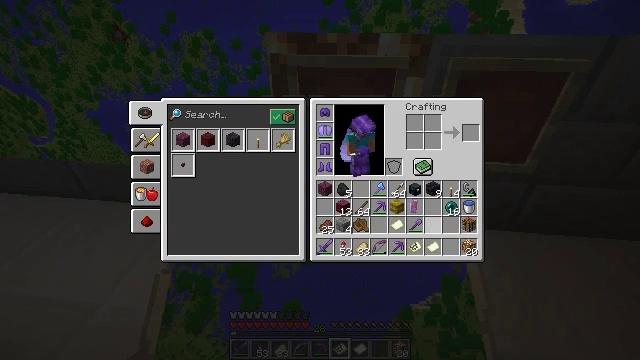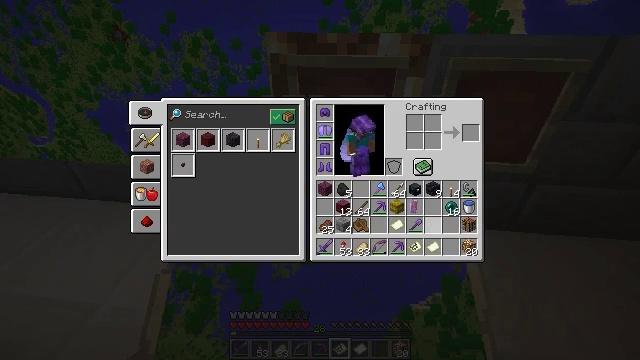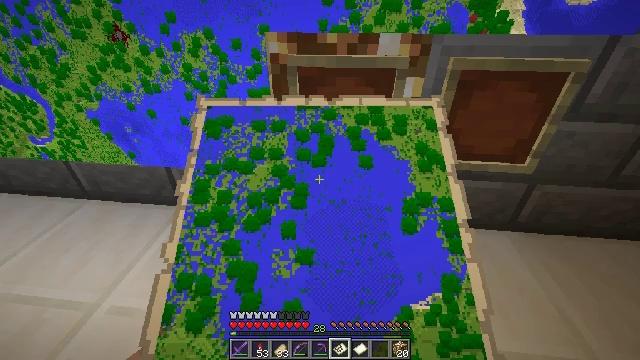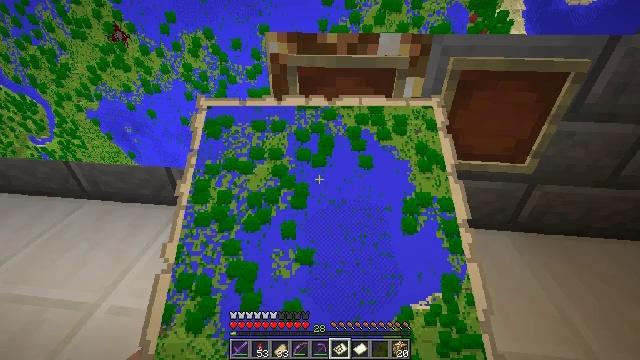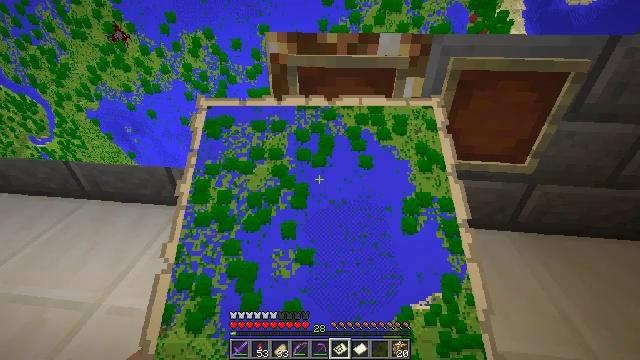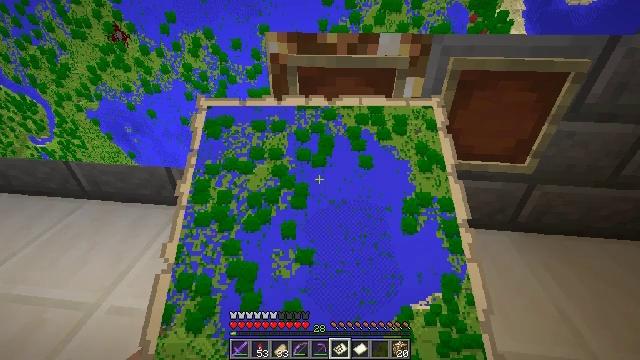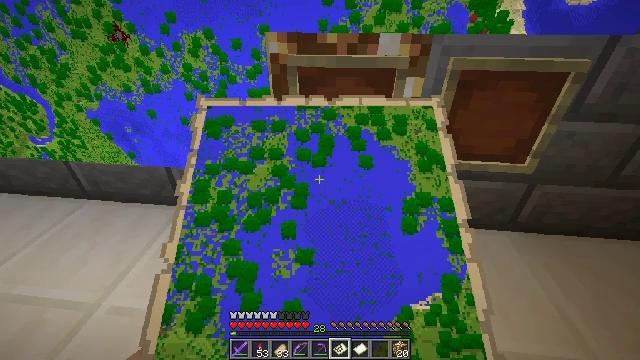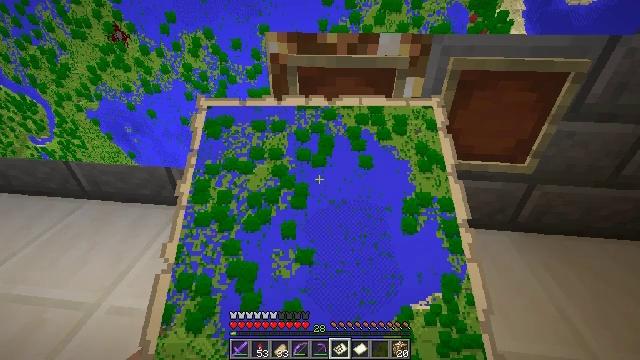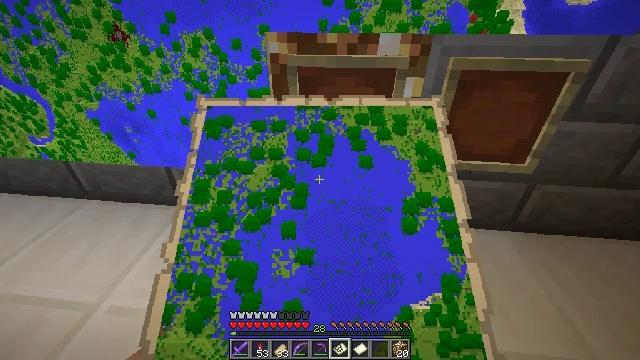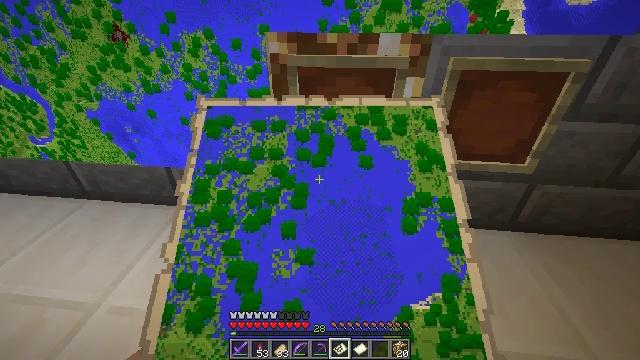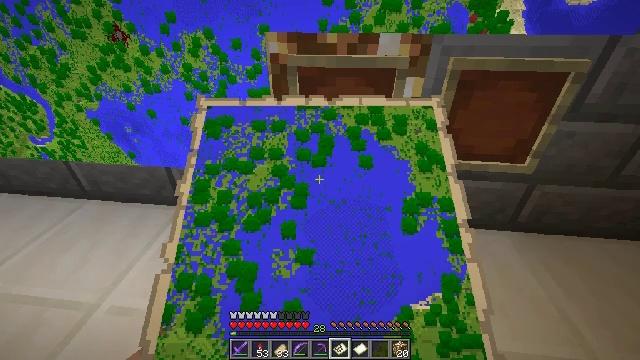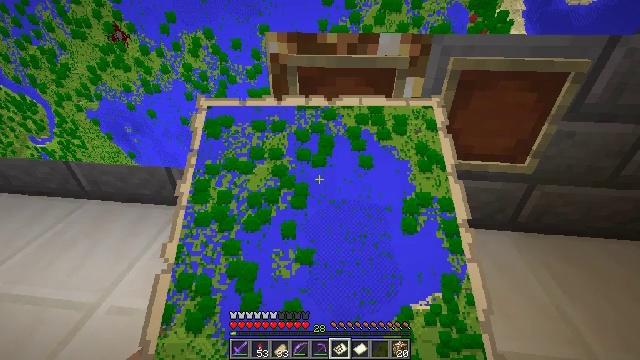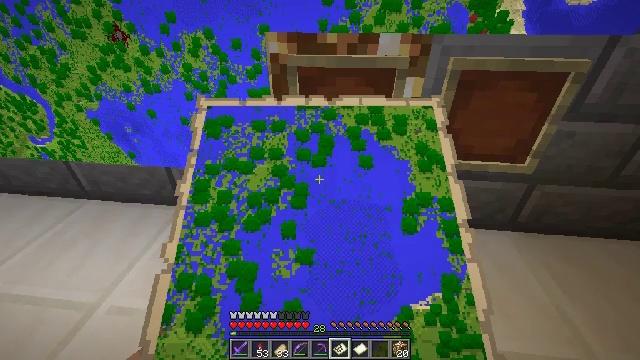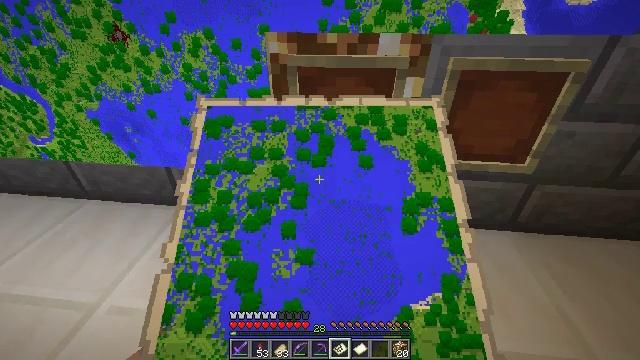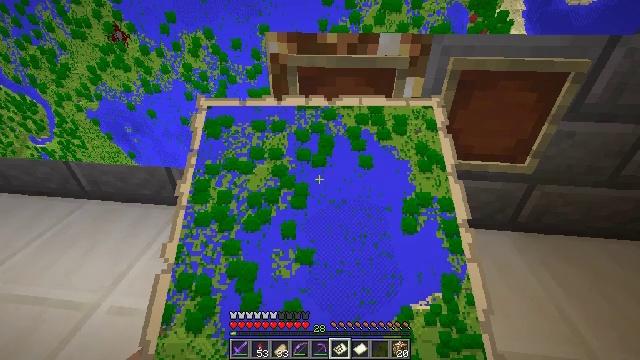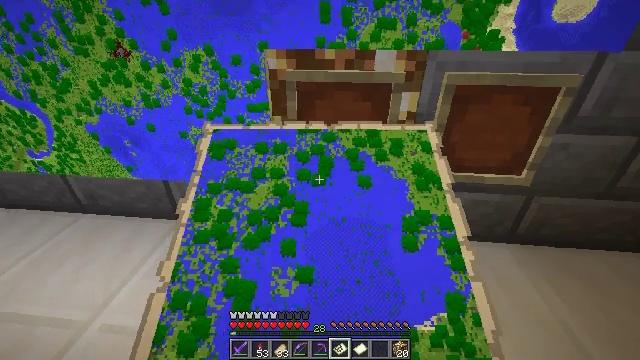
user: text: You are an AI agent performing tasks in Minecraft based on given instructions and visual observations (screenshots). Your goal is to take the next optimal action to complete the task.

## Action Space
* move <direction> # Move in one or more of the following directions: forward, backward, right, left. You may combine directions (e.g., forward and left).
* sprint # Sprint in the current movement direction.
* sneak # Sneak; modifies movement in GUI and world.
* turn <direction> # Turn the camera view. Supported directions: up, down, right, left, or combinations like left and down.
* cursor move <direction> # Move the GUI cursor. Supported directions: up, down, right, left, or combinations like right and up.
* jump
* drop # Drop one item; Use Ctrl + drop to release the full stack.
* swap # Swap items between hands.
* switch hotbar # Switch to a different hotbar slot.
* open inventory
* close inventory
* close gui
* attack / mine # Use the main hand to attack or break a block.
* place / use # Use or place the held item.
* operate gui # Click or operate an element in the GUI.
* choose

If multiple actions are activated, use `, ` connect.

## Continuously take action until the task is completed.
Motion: motion action
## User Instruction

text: Break the stone bricks to collect them.
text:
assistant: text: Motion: no_op
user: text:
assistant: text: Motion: no_op
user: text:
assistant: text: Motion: no_op
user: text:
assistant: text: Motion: no_op
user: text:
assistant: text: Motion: no_op
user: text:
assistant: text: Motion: no_op
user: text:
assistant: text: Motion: no_op
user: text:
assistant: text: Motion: no_op
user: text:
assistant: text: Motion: no_op
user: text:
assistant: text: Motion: no_op
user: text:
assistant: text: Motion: no_op
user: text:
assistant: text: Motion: no_op
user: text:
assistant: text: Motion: no_op
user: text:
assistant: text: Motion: no_op
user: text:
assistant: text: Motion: turn up
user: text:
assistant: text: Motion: turn right and up
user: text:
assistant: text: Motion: no_op
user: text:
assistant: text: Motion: no_op
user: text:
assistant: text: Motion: no_op
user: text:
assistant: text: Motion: no_op
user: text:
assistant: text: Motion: turn right
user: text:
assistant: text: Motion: turn right and up
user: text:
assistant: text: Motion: no_op
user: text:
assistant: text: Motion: use / place
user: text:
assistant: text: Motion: use / place
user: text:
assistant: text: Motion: use / place
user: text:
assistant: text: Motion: use / place
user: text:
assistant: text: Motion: no_op
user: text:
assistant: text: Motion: no_op
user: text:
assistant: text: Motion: no_op